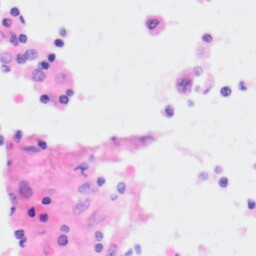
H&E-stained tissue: Kidney